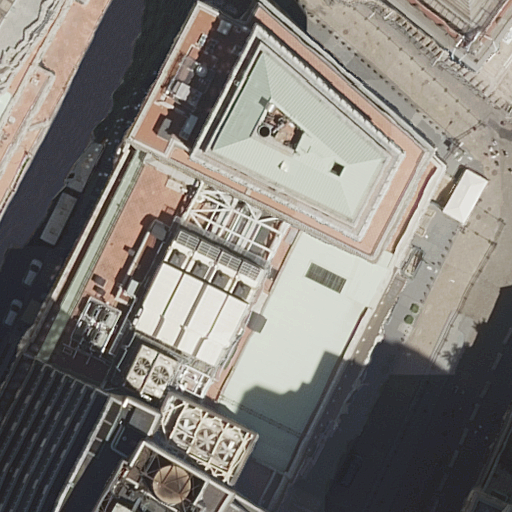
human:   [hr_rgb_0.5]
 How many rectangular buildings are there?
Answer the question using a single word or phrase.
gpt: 5

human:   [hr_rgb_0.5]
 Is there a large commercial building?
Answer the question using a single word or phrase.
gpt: no

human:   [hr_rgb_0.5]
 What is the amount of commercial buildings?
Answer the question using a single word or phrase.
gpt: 0

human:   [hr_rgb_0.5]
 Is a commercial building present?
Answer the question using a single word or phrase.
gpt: no

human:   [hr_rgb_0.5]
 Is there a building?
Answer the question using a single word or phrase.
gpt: yes

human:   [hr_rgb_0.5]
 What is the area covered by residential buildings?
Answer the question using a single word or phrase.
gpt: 5563m2

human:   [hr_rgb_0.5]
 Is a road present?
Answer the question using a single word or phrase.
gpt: yes

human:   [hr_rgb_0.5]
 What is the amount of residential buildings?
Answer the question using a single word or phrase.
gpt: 6

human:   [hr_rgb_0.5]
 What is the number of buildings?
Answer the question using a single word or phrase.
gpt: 7

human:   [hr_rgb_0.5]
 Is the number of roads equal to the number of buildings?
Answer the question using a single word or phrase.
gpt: no

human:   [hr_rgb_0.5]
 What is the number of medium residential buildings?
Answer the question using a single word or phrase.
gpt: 2

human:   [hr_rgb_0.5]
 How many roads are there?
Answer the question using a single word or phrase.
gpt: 4

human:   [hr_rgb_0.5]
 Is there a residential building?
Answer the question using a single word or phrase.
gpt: yes

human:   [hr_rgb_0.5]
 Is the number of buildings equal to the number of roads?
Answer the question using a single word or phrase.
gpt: no

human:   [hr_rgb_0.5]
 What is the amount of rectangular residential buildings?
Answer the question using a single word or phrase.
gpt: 5

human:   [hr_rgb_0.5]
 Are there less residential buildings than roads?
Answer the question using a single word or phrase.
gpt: no

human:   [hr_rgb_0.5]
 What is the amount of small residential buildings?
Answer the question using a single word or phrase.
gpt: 3

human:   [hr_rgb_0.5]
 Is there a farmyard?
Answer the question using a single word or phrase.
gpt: no

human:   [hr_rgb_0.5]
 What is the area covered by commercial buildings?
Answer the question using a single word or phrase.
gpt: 0m2

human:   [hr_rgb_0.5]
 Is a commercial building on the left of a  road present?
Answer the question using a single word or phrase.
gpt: no

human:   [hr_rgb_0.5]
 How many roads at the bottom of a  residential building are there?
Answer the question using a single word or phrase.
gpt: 2

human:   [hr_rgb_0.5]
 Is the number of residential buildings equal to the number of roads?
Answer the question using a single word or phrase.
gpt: no

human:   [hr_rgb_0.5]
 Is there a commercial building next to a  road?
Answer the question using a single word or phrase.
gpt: no

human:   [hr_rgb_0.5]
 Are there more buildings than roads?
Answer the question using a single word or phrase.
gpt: yes

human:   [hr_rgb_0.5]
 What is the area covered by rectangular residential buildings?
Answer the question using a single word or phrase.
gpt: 841m2

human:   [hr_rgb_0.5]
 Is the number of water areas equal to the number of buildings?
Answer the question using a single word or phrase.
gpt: no

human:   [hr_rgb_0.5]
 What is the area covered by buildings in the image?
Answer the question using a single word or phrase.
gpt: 6488m2

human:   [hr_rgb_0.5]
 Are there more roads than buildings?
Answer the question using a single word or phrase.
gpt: no

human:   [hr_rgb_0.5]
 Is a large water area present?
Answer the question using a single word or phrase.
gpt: no

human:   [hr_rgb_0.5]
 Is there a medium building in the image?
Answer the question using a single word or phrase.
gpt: yes

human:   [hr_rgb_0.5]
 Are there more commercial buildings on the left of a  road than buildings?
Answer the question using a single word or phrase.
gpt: no

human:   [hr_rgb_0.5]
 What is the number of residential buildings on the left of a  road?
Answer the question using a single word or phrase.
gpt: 2

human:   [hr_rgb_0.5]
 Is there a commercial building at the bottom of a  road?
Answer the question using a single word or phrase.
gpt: no

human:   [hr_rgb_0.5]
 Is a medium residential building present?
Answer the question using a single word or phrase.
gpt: yes

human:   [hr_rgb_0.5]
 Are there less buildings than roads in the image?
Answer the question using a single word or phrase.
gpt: no

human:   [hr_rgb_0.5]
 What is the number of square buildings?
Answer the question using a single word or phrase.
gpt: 0

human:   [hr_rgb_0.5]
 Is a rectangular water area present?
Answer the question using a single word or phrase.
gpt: no

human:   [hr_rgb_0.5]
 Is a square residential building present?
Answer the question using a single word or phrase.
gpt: no

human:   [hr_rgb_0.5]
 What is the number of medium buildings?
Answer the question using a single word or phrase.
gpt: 2

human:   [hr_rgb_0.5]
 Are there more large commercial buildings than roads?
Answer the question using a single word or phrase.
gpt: no

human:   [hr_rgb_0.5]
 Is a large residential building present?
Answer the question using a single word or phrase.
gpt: yes

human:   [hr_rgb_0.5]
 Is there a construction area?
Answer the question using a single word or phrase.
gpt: no

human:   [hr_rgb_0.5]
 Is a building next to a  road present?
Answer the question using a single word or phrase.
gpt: yes

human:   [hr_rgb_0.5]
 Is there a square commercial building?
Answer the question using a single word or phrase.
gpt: no

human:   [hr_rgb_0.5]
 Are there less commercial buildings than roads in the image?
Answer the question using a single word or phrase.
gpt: yes

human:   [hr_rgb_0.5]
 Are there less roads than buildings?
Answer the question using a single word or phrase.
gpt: yes

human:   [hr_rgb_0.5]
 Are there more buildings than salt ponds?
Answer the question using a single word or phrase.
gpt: yes

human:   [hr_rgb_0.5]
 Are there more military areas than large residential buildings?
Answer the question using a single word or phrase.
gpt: no

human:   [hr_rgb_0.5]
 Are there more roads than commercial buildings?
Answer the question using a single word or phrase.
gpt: yes

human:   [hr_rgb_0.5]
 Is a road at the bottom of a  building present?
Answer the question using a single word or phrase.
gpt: yes

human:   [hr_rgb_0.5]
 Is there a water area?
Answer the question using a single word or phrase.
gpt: no

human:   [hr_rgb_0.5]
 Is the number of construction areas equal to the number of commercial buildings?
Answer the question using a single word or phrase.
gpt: yes

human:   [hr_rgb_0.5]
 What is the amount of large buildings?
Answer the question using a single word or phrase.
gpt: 2

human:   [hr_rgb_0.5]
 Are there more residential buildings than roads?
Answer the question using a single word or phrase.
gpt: yes

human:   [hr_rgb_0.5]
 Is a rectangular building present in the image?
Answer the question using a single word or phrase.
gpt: yes

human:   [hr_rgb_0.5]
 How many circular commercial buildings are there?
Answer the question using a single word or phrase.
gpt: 0

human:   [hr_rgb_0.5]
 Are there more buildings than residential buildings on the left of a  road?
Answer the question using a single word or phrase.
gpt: yes

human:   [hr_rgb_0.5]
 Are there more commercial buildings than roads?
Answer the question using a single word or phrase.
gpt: no

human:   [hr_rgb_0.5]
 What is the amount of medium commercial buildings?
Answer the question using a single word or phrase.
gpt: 0

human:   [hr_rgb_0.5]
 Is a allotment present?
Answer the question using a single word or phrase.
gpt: no

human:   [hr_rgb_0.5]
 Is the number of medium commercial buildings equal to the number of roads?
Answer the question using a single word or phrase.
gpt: no

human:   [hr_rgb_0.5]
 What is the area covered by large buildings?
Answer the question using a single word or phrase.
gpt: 5646m2

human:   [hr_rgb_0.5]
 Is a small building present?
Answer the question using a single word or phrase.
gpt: yes

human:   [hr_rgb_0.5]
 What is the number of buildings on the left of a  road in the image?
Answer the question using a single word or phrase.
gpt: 3